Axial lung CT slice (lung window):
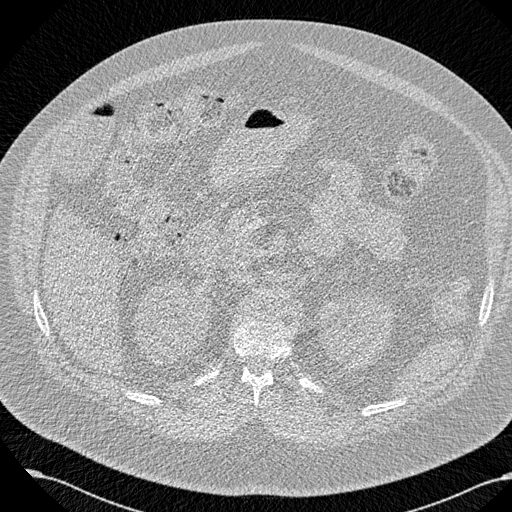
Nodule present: no